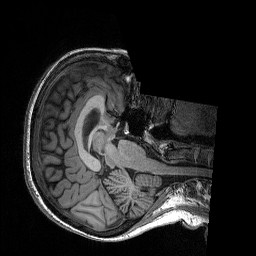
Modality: T1w
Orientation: axial
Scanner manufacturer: siemens
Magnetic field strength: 3 T